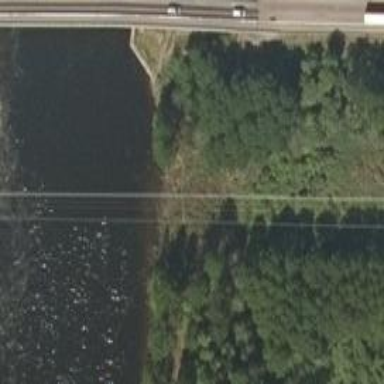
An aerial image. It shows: Asphalt surface on bridge.